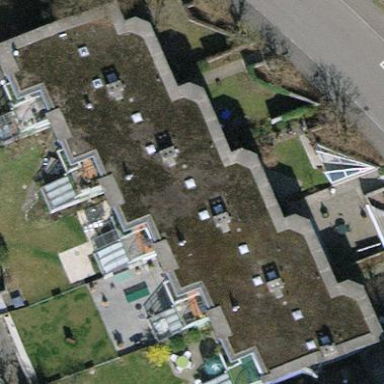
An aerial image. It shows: Image showing building with apartments.